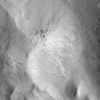
Label: not_dusty